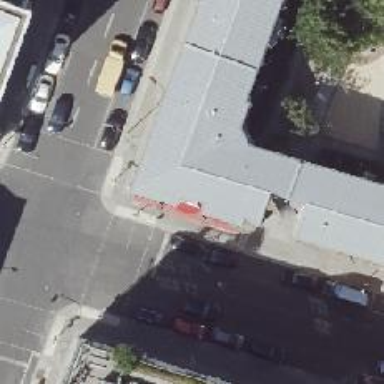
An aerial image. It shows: Convenience shop.